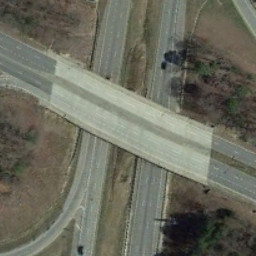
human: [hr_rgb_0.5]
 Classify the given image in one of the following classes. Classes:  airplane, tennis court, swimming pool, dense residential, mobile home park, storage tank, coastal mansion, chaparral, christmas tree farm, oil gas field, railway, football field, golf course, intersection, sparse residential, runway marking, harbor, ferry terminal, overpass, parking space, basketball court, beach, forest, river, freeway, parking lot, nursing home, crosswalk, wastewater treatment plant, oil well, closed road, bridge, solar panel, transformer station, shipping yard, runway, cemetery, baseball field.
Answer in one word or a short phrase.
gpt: overpass